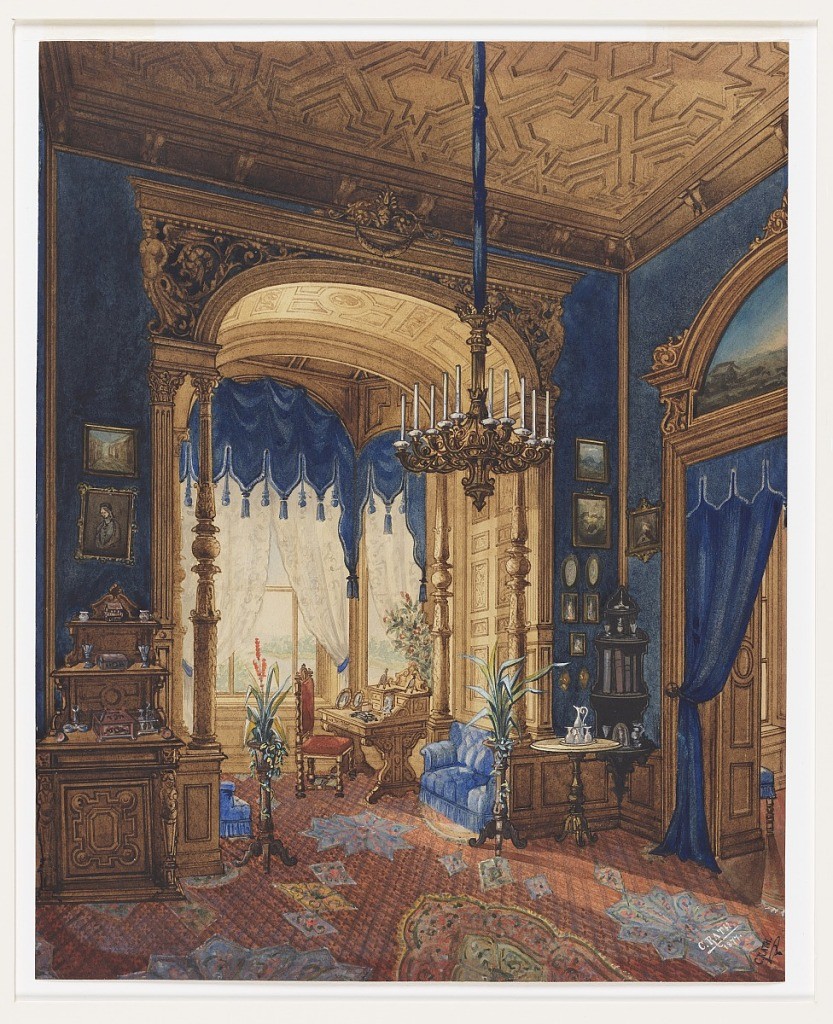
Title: Alcove in the Salon of the Grand Duchess Anna of Mecklenburg-Schwerin
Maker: C. Rath, Austrian, active 19th century
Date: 1877
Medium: Brush and watercolor, gouache, gold paint on white wove paper
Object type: Drawing
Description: This interior is dominated by royal blue walls, tasselled window treatment and heavily carved ceiling and wall panels.  An orange carpet is decorated with Islamic motifs.  A corner cabinet, a desk, miniature paintings and potted plants reflect an interior truly in the Victorian spirit.